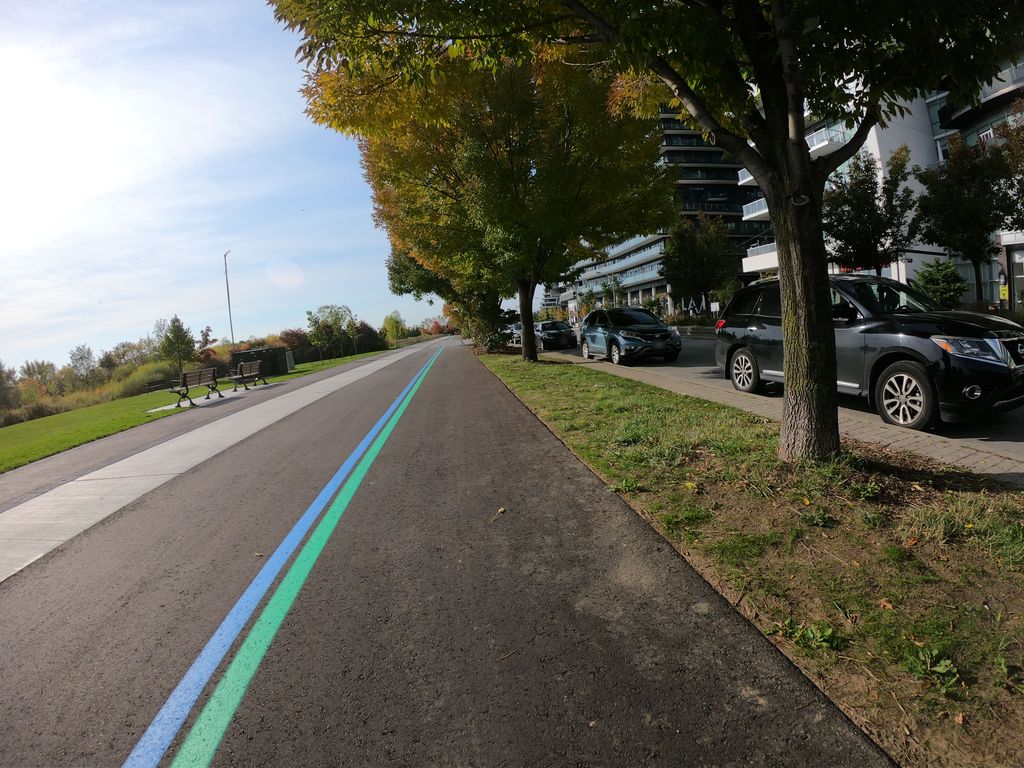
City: toronto